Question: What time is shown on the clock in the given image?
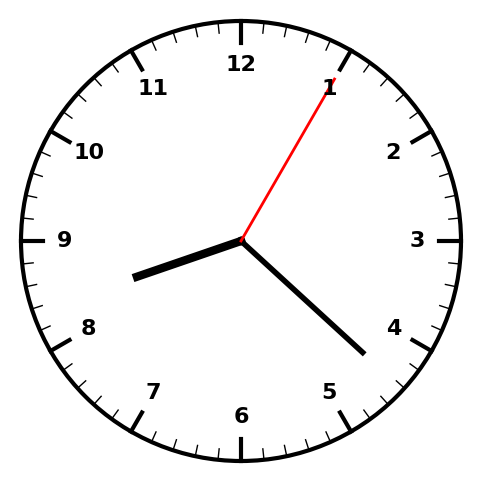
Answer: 08:22:05